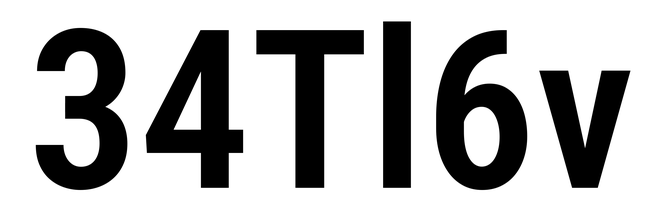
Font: Roboto_Condensed_SemiBold